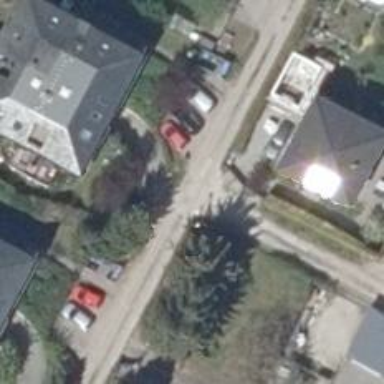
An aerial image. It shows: Residential road with concrete plates surface.